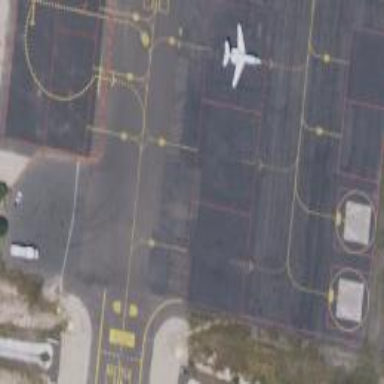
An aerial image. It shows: View of taxiway at the airport.